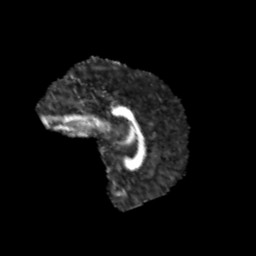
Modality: FA
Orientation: sagittal
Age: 11
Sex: female
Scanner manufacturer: siemens
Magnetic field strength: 3 T
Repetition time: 3.8 s
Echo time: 0.07 s